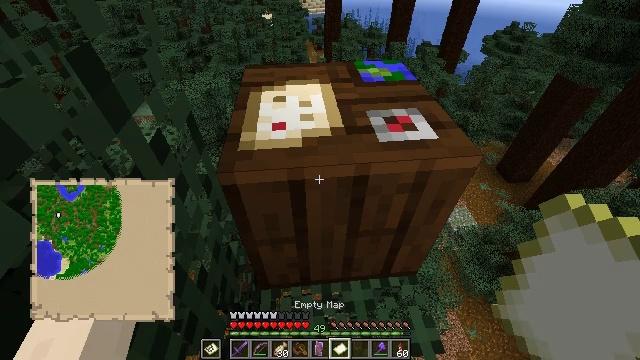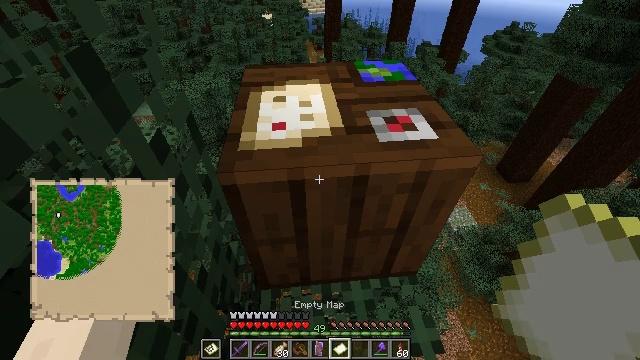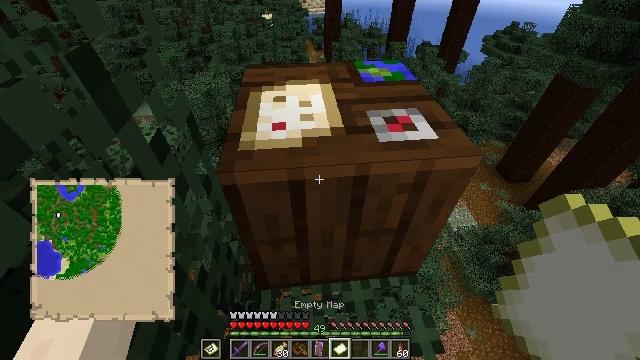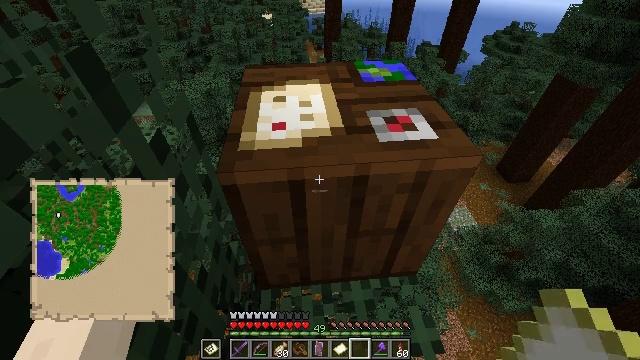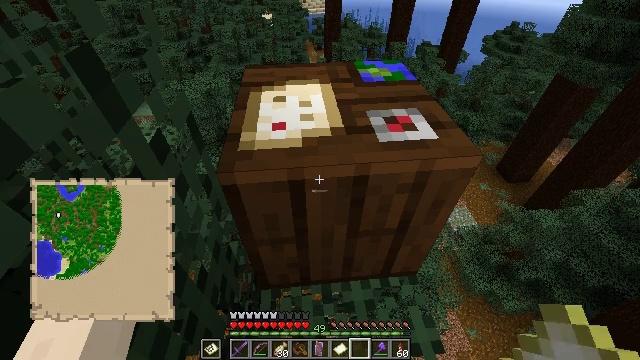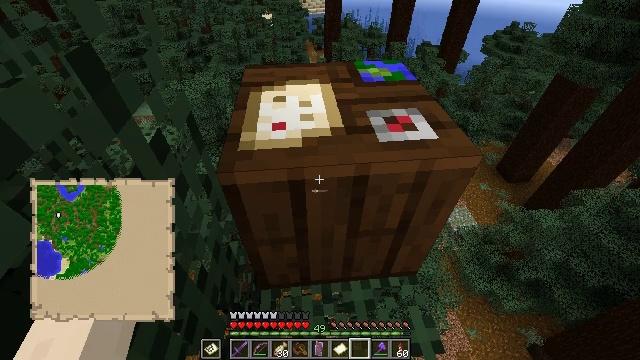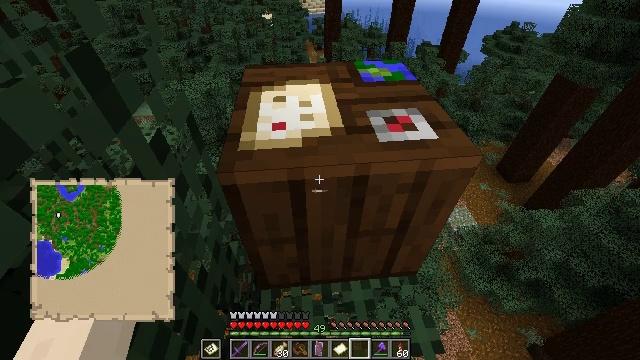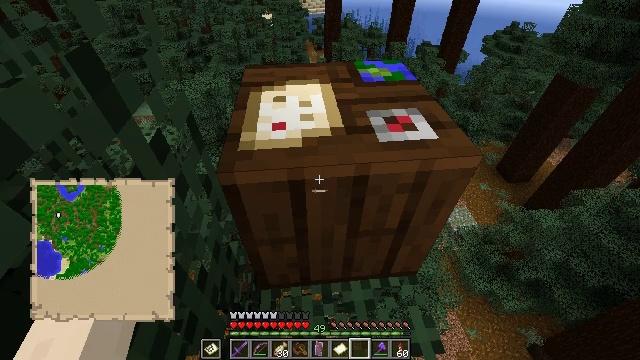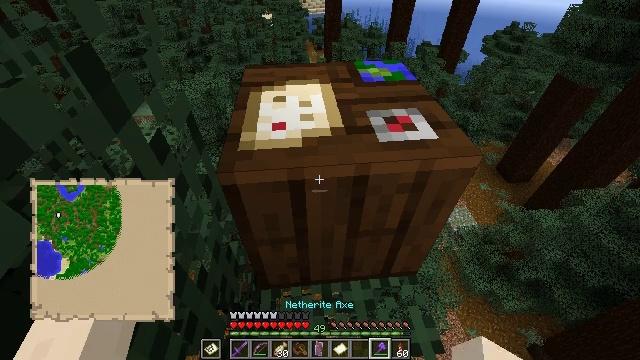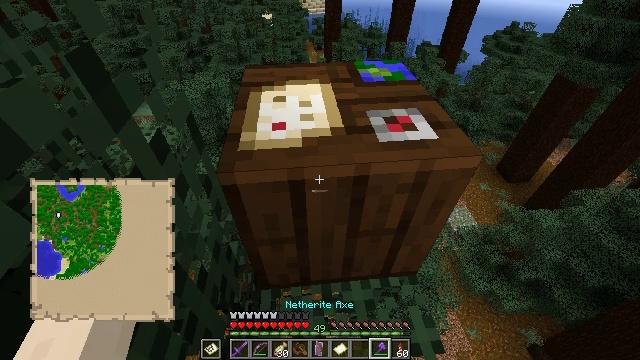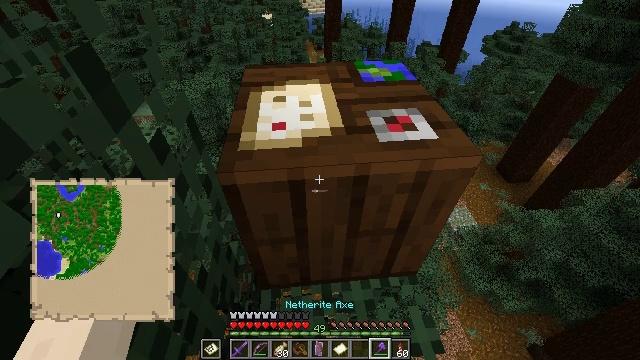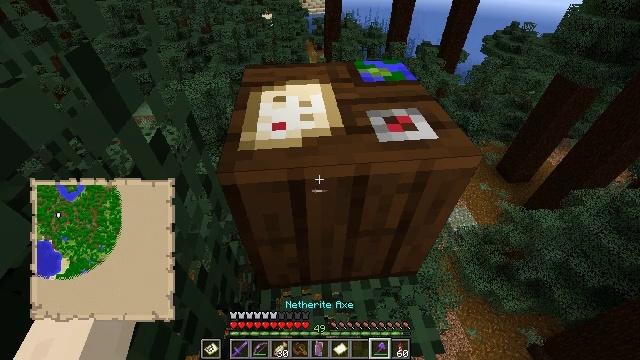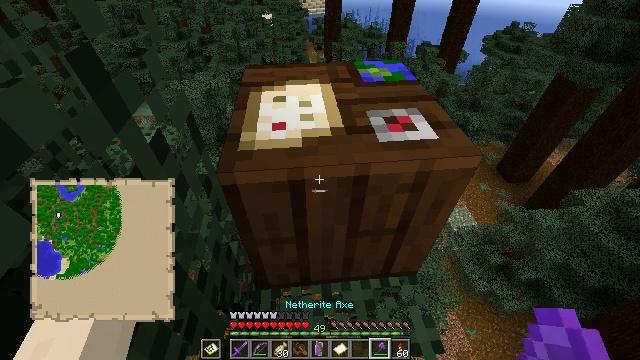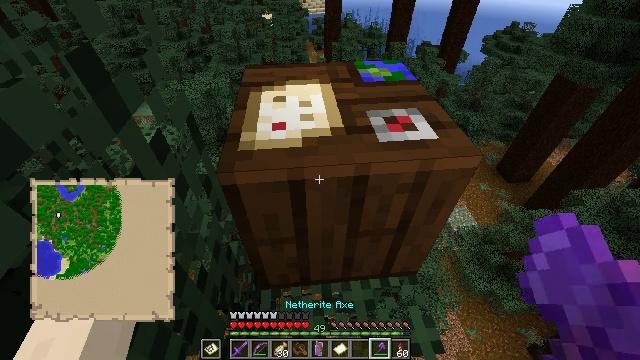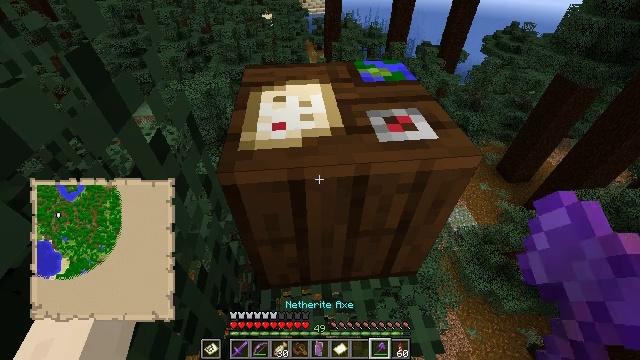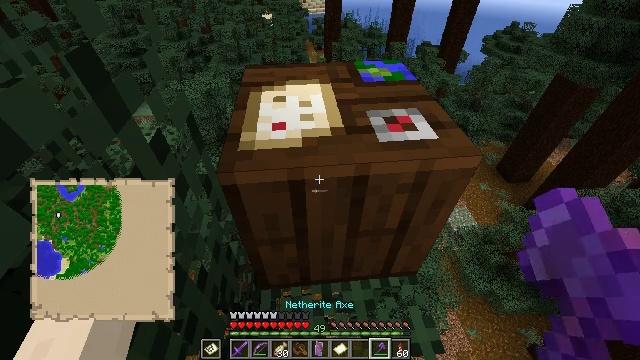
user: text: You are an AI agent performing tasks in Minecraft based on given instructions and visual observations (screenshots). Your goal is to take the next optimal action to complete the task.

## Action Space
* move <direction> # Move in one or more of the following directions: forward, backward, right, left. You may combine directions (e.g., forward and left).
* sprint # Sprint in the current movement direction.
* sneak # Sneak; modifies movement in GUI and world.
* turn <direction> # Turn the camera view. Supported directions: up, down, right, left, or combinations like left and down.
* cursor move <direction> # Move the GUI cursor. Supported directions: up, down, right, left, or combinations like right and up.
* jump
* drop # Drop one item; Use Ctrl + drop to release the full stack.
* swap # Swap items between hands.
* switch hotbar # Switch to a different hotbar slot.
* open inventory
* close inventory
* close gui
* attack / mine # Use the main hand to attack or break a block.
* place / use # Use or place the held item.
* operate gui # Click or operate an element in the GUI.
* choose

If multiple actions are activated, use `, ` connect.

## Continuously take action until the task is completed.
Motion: motion action
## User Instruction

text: Reclaim the cartography table for later use.
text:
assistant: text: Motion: no_op
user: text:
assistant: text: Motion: no_op
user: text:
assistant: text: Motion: no_op
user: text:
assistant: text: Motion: no_op
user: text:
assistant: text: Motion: no_op
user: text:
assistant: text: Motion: no_op
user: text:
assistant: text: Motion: no_op
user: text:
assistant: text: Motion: no_op
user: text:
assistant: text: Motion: no_op
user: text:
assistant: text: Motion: no_op
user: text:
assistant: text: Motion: no_op
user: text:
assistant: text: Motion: no_op
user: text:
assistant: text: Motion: no_op
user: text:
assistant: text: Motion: no_op
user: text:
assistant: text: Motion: no_op
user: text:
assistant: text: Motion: no_op
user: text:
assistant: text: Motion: no_op
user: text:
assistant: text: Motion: no_op
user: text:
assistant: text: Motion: no_op
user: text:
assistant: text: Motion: no_op
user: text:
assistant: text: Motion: no_op
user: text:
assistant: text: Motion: no_op
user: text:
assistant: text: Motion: no_op
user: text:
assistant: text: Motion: no_op
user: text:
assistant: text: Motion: no_op
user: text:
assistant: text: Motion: no_op
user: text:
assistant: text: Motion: no_op
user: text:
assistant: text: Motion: no_op
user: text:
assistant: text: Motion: no_op
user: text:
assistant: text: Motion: no_op